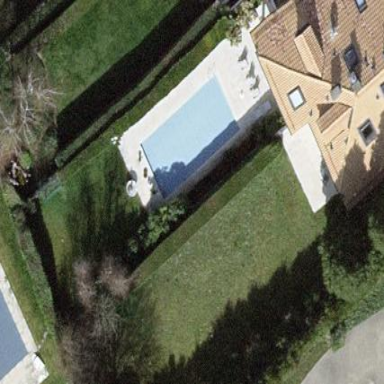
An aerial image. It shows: Swimming pool located in leisure land.